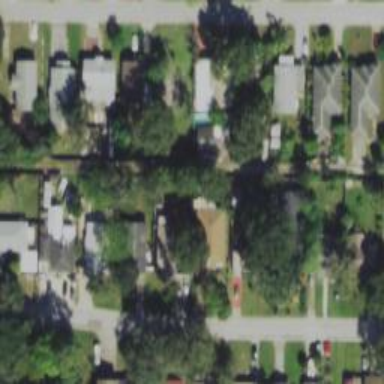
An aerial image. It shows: Alley classified as service road.